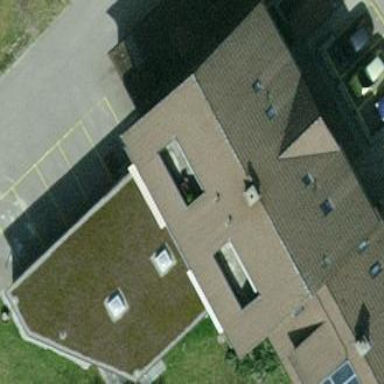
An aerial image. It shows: Gabled roof adorns the apartments building.